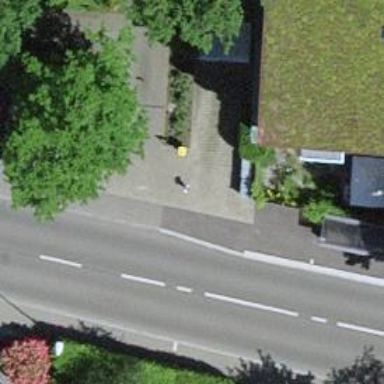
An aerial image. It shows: Post box is visible.